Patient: sex M, age 44
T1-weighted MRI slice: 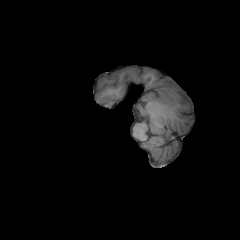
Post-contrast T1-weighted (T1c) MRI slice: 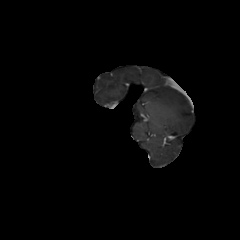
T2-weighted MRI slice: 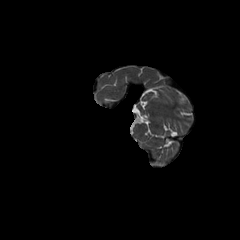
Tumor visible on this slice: no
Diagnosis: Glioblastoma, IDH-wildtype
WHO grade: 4